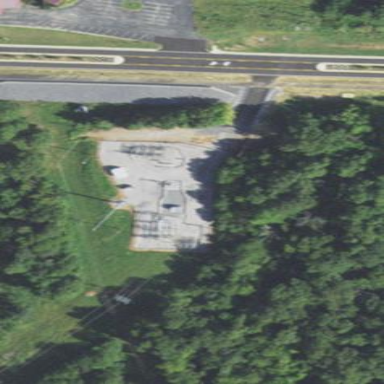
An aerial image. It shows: Power substation.